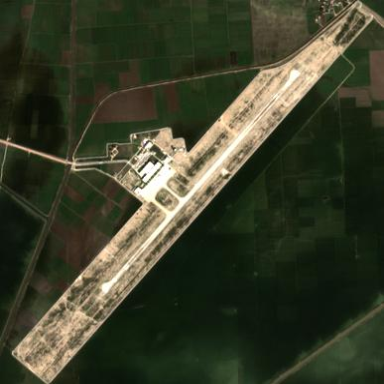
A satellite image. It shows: International public aerodrome (airport).